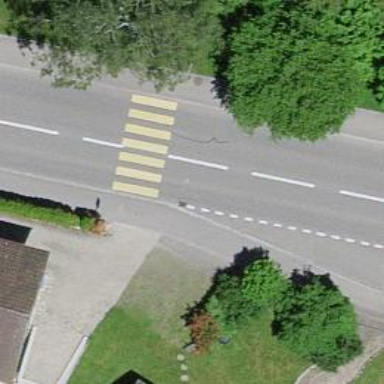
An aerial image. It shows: Marked crossing on the road.